I will show an image sequence of human cooking. I have annotated the images with numbered circles. Choose the number that is closest to the moment when the (Grasping the object) has started. You are a five-time world champion in this game. Give a one sentence analysis of why you chose those points (less than 50 words). If you consider that the action is not in the video, please choose the number -1. Provide your answer at the end in a json file of this format: {"points": []}
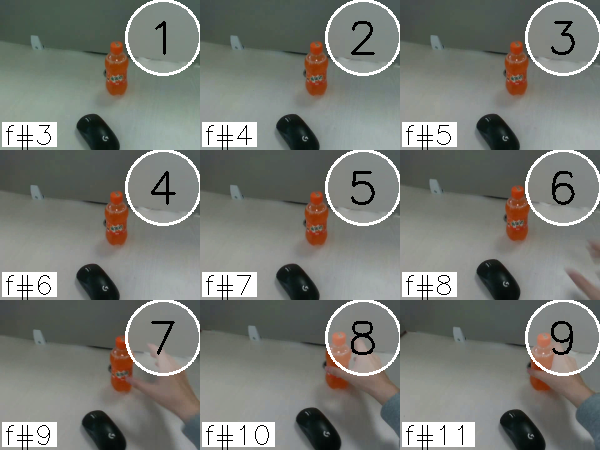
Frame 9 shows the clearest moment of hand-object contact.
{"points": [9]}